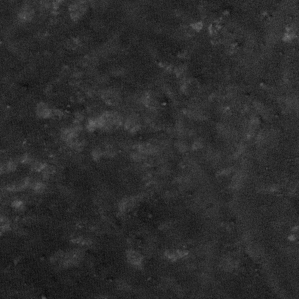
Label: frost